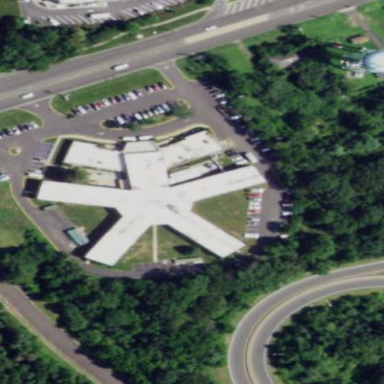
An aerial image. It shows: Nursing home building.